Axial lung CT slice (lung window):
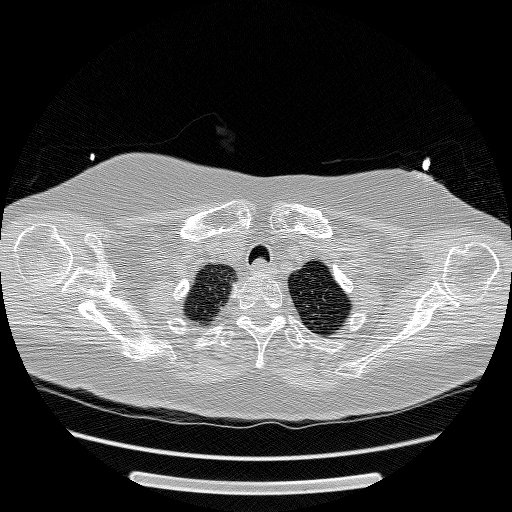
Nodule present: no